Question: I have table that contain all of my product details. and I want to get store value by FIFO Method,

If my stock is 3 sql give me 9000,means (3*3000)
If my stock is 5 sql give me 15000,means (5*3000)
If my stock is 6 sql give me 17000,means (5*3000)+(1*2000)
If my stock is 15 sql give me 36000,means (5*3000)+(8*2000)+(2*2500)
Thanks in advance
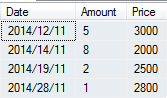
Answer: You can use a numbers table to transform the source data into 1 row per product item and then add them up:
'''
-- generate numbers 1 to 10000
;with n as (
select top 10000
row_number() over(order by t1.number) as n
from
master..spt_values t1
cross join
master..spt_values t2
), x as (
-- explode source table into one price row for each item
select
row_number() over (order by p.[date]) rn,
p.price
from
product p
inner join
n
on p.amount >= n.n
) select
sum(price)
from
x
where
rn <= @stock;
'''
This doesn't detect '@stock' being too big. If 'amount' can bigger than 10,000 you'll need to look at generating more numbers.
<URL>